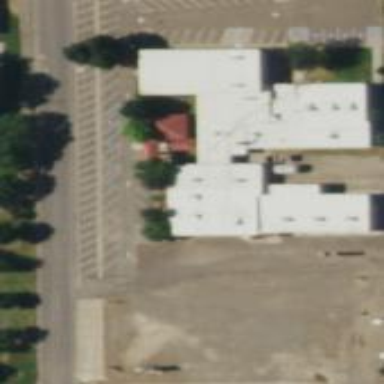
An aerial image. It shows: Public building.